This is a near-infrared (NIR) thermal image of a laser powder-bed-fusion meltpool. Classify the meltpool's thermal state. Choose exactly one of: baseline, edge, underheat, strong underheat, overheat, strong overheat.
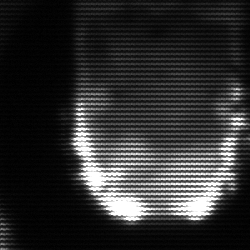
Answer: baseline